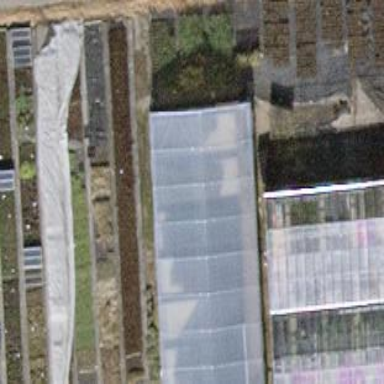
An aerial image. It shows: Greenhouse.